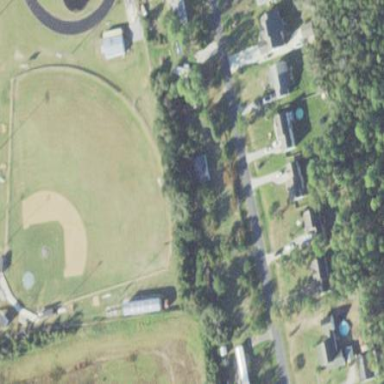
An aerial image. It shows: Sports centre specializing in baseball.